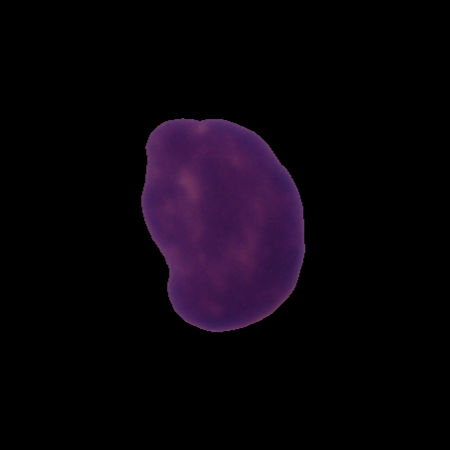
Label: healthy